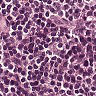
Metastatic tissue present: no